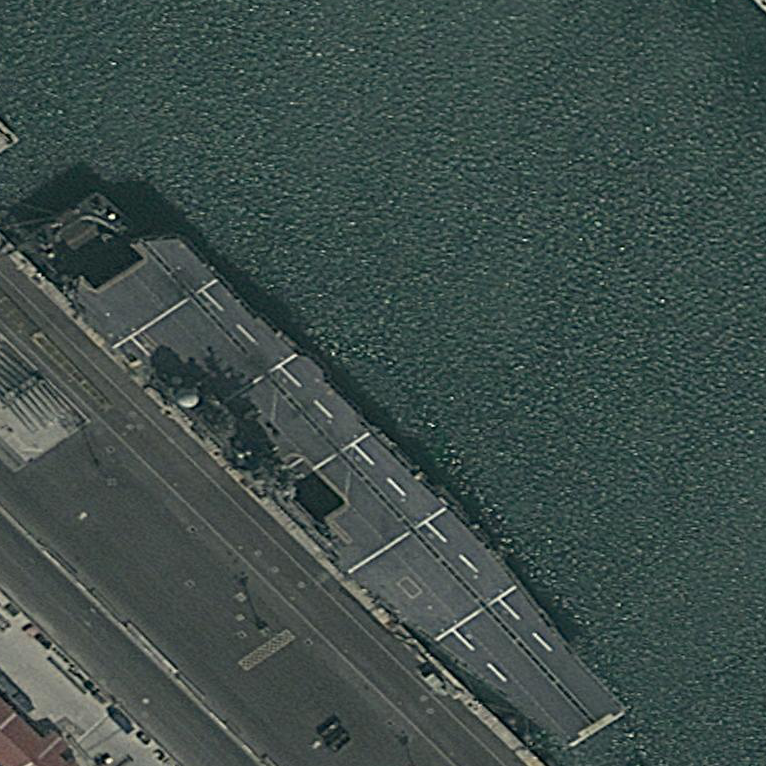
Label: assault